Question: There is three Types like . What would happen if we disabled them?

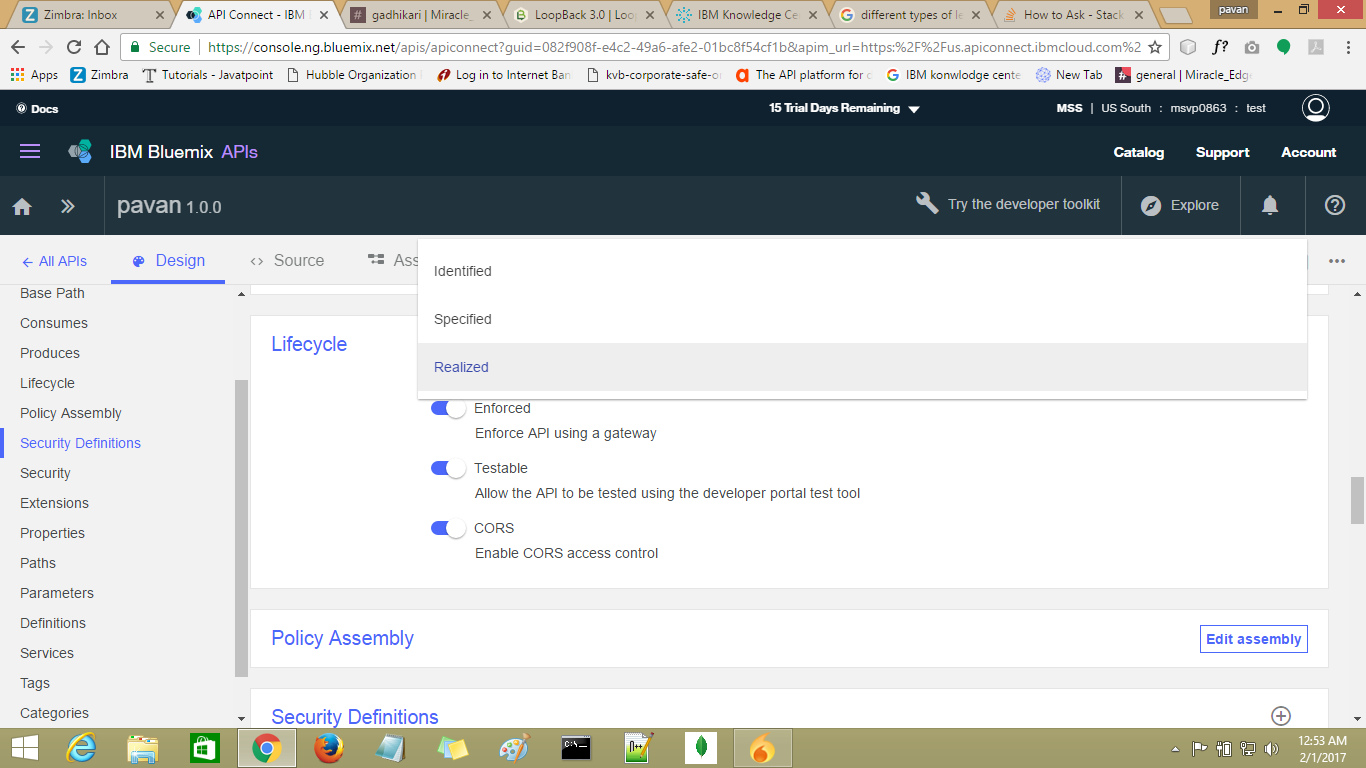
Answer: The lifecycle states (phases) are:
- - -
The other three options are related but aren't really "lifecycle states".
Enforced == whether the API will be managed by API Connect - is it deployed to the gateway? Disable this and the API will not be deployed out to the gateway, no analytics will be tracked on its usage, there will be no subscription management, etc... Basically turning this off means you need to have the actual API backend in the swagger document and have purely loaded it into APIC for socialisation / documentation purposes. It will not be managed by APIC.
Testable == do you want to allow users to test this API from the portal test tool ?
CORS == Do you want to enable Cross-Origin Resource Scripting support (this is required to invoke the API from any AJAX application anywhere - including the test tools in both API Manager and the portal)
If you have testable == true then you either need cors == true or you have to implement all the OPTIONS requests in your API manually. The test tool won't work otherwise.